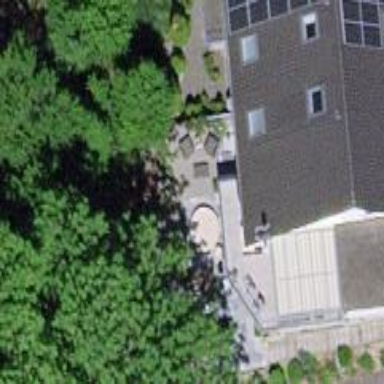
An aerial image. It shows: Building with tiled roof.